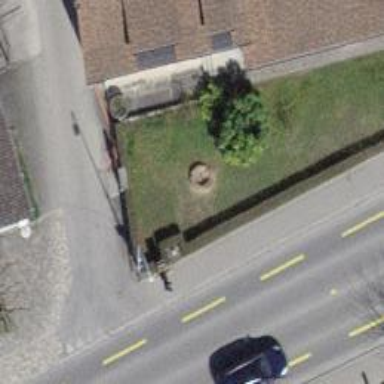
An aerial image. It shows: Hedge acting as barrier.